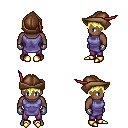
a pixel art fantasy rpg character, male body template, human, dark skin, chain tabard jacket, magenta pants, gold short bangs hairstyle, leather cap, metal gloves, gold boots, four views (front, back, left, right), 2x2 character sprite sheet, small pixel art, hard edges, no anti-aliasing